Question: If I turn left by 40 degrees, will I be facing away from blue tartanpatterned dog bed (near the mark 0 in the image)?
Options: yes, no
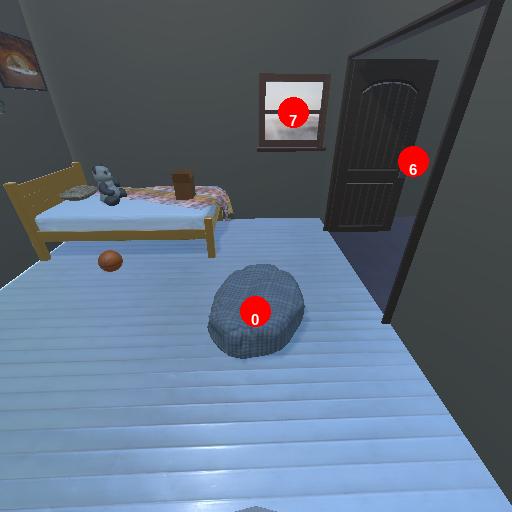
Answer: yes